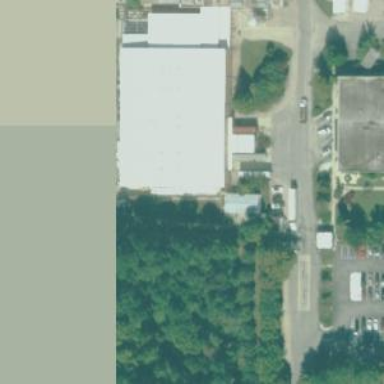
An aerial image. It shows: Commercial building.